Question: I've seen this sort of gray handle bar decoration on BottomSheets in a few popular apps. This is a screenshot of a BottomSheet in Google Maps. Notice the gray handle/gripper at the top of the BottomSheet.
What is the best way to implement a decoration or background like this? Is there a standard material or Android style for this decoration?

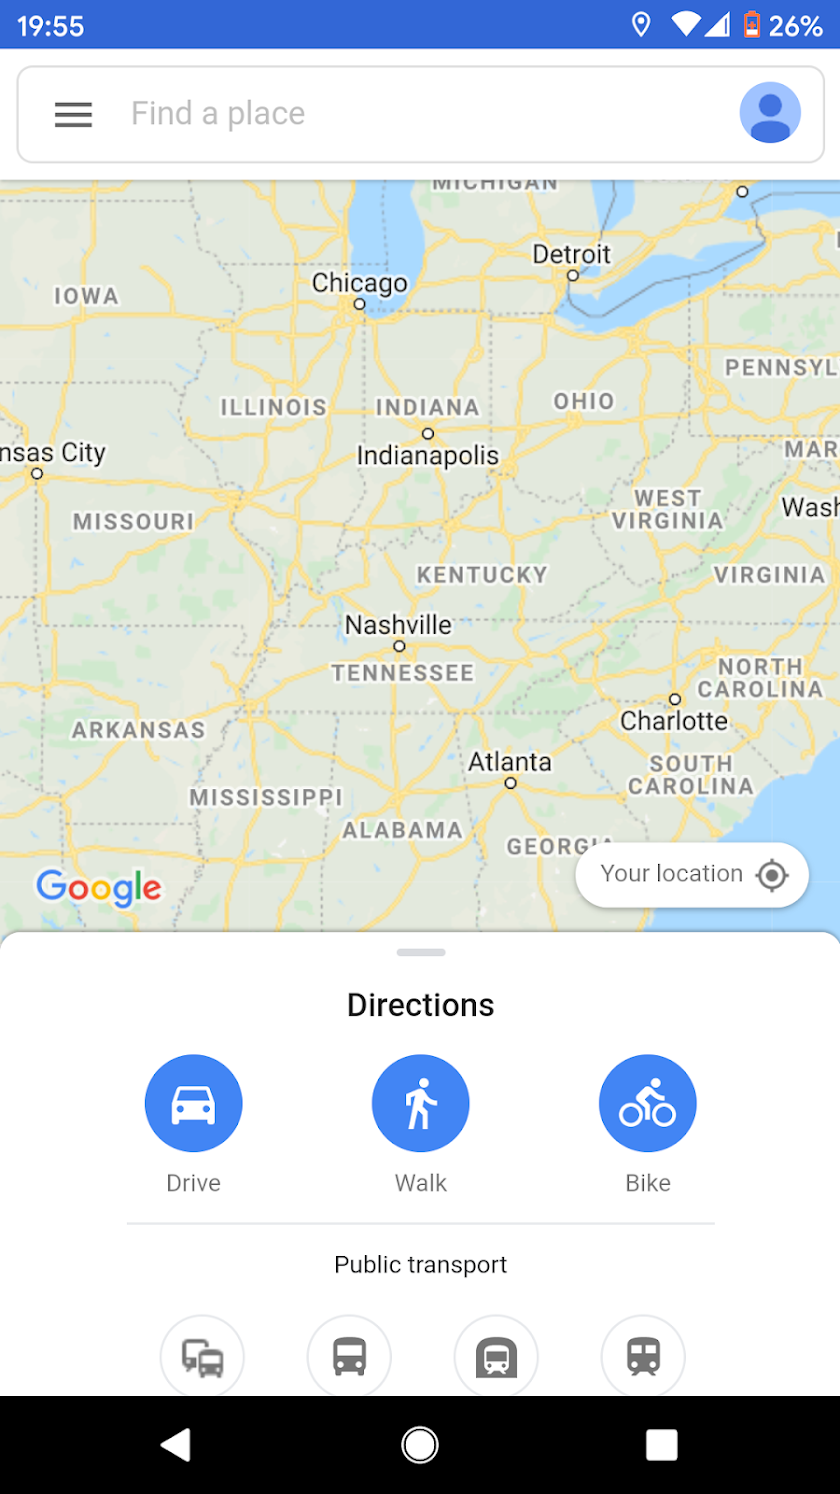
Answer: I inserted an SVG for the grapple/handle into my layout for the bottom sheet.
'''
<?xml version="1.0" encoding="utf-8"?>
<androidx.constraintlayout.widget.ConstraintLayout
xmlns:android="http://schemas.android.com/apk/res/android"
xmlns:app="http://schemas.android.com/apk/res-auto"
xmlns:tools="http://schemas.android.com/tools"
android:layout_width="match_parent"
android:layout_height="wrap_content">
<ImageView
android:id="@+id/bottomSheetGrapple"
android:layout_width="wrap_content"
android:layout_height="wrap_content"
android:layout_marginTop="@dimen/topMargin"
android:src="@drawable/ic_bottom_sheet_grapple"
app:layout_constraintLeft_toLeftOf="parent"
app:layout_constraintRight_toRightOf="parent"
app:layout_constraintTop_toTopOf="parent" />
.... // rest of layout
</androidx.constraintlayout.widget.ConstraintLayout>
'''
ic_bottom_sheet_grapple.xml
'''
<vector xmlns:android="http://schemas.android.com/apk/res/android"
android:width="24dp"
android:height="3dp"
android:viewportWidth="24"
android:viewportHeight="3">
<path
android:fillColor="@android:color/darker_gray"
android:pathData="M 1.5 0 L 22.5 0 Q 24 0 24 1.5 L 24 1.5 Q 24 3 22.5 3 L 1.5 3 Q 0 3 0 1.5 L 0 1.5 Q 0 0 1.5 0 Z"
android:strokeWidth="1" />
</vector>
'''